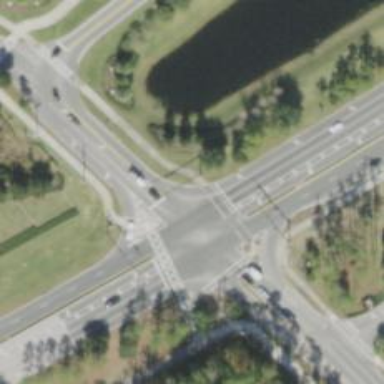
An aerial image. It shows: Marked crossing on cycleway road.